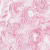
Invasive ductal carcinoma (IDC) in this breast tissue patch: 0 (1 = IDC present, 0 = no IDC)